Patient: sex M, age 63
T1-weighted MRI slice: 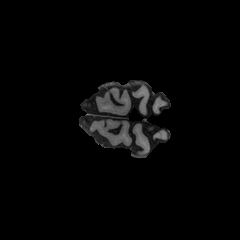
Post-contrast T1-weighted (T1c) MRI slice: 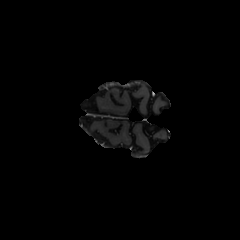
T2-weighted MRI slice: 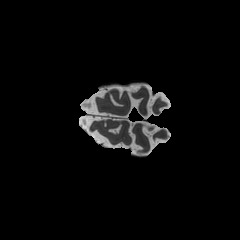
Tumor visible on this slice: no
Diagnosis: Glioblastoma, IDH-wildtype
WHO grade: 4